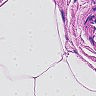
Metastatic tissue present: no